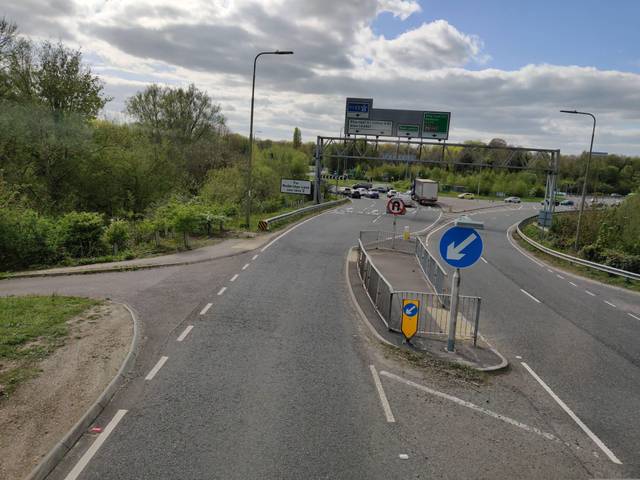
Region: United Kingdom
Coordinates: 51.263, -1.064